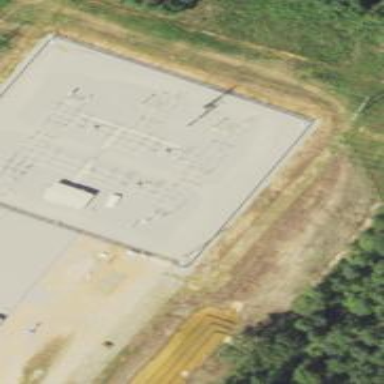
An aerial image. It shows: Switch used for power control.